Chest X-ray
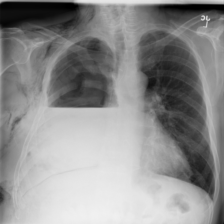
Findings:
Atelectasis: negative
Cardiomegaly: negative
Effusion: negative
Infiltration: negative
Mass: negative
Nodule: negative
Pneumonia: negative
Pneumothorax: negative
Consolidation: negative
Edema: negative
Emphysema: negative
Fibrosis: negative
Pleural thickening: negative
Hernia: negative